Question: Count the number of objects in the diagram.
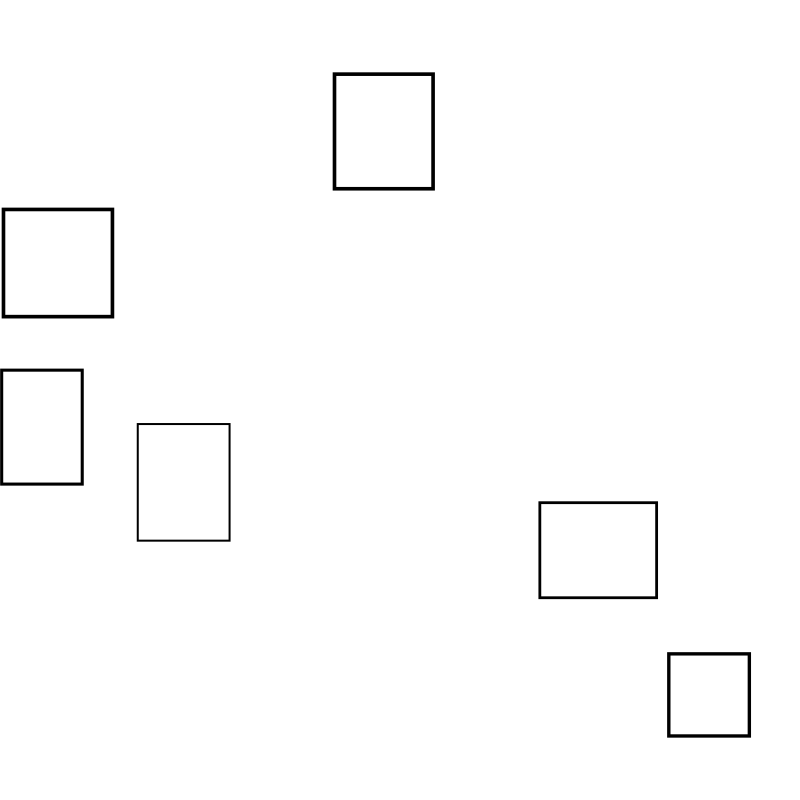
Answer: 6